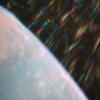
Label: sunburn